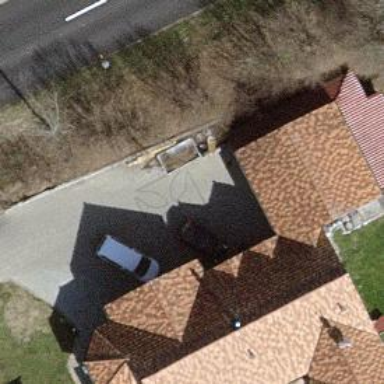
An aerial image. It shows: Driveway.